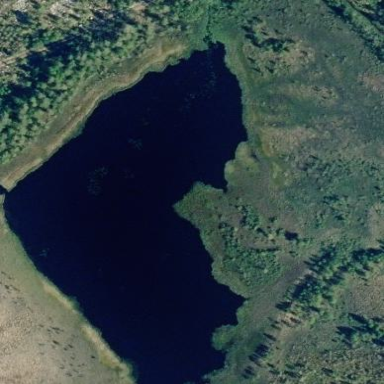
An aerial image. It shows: Beautiful lake surrounded by nature.